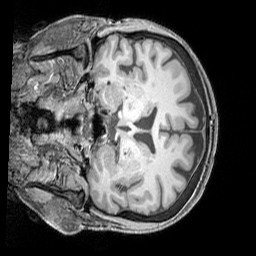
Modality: T1w
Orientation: coronal
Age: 65
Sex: female
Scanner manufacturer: siemens
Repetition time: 2.3 s
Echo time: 0.00226 s